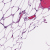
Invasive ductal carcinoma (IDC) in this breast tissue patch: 0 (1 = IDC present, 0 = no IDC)